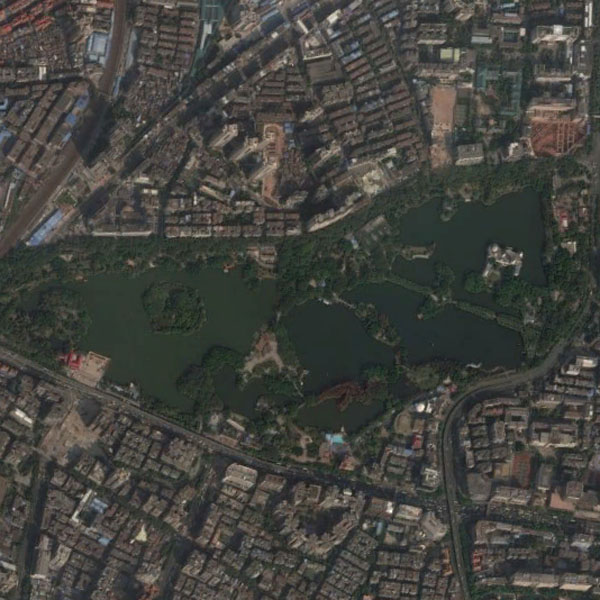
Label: Park